Interaction volume radius: 5 \u00c5
Interaction volume height: 30 \u00c5
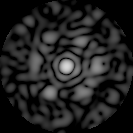
Disorder parameter: 0.7734